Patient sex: M
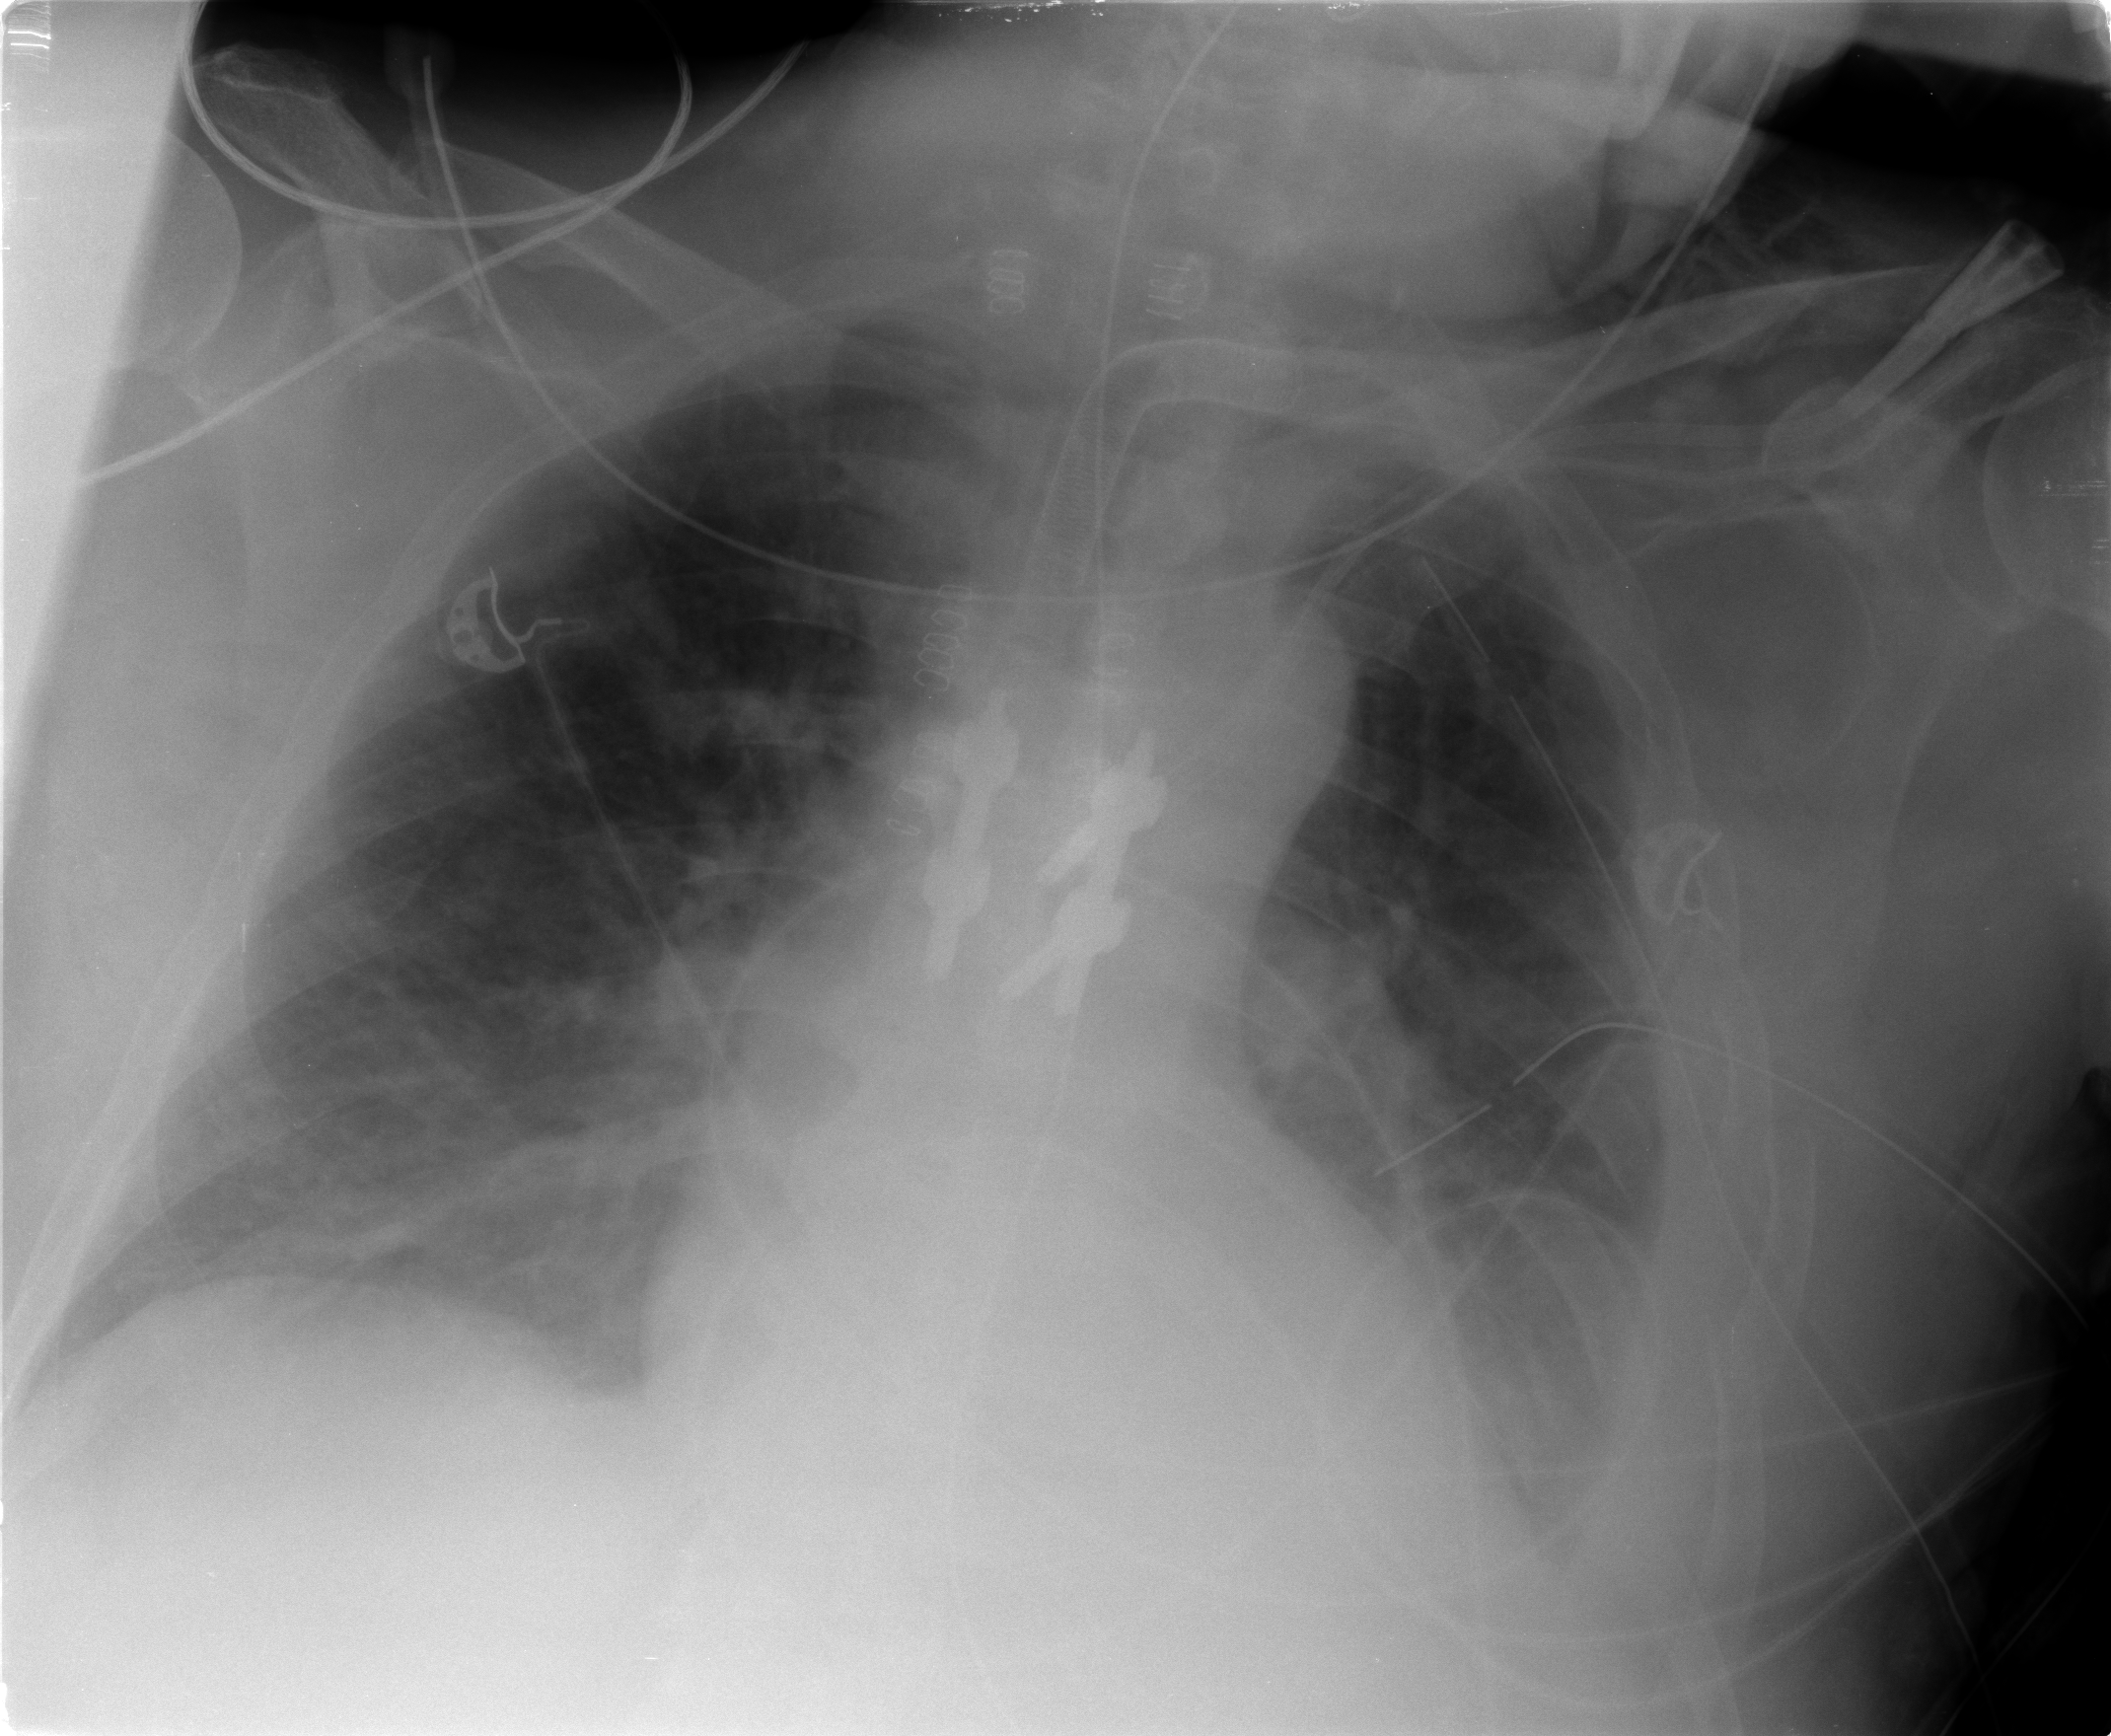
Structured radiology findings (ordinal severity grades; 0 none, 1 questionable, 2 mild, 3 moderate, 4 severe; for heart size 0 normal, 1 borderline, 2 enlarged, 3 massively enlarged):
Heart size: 0
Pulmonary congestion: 2
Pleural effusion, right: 0
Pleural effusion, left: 2
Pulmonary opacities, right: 1
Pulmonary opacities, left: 1
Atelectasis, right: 2
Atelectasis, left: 2